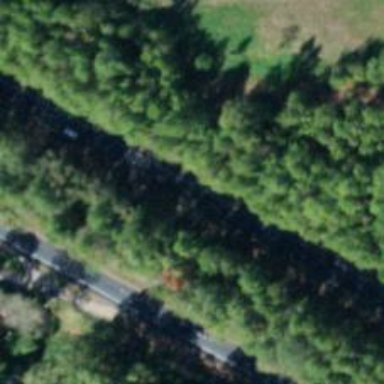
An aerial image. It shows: Dual carriageway trunk highway with asphalt surface. It is expressway.